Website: walmart
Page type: payment
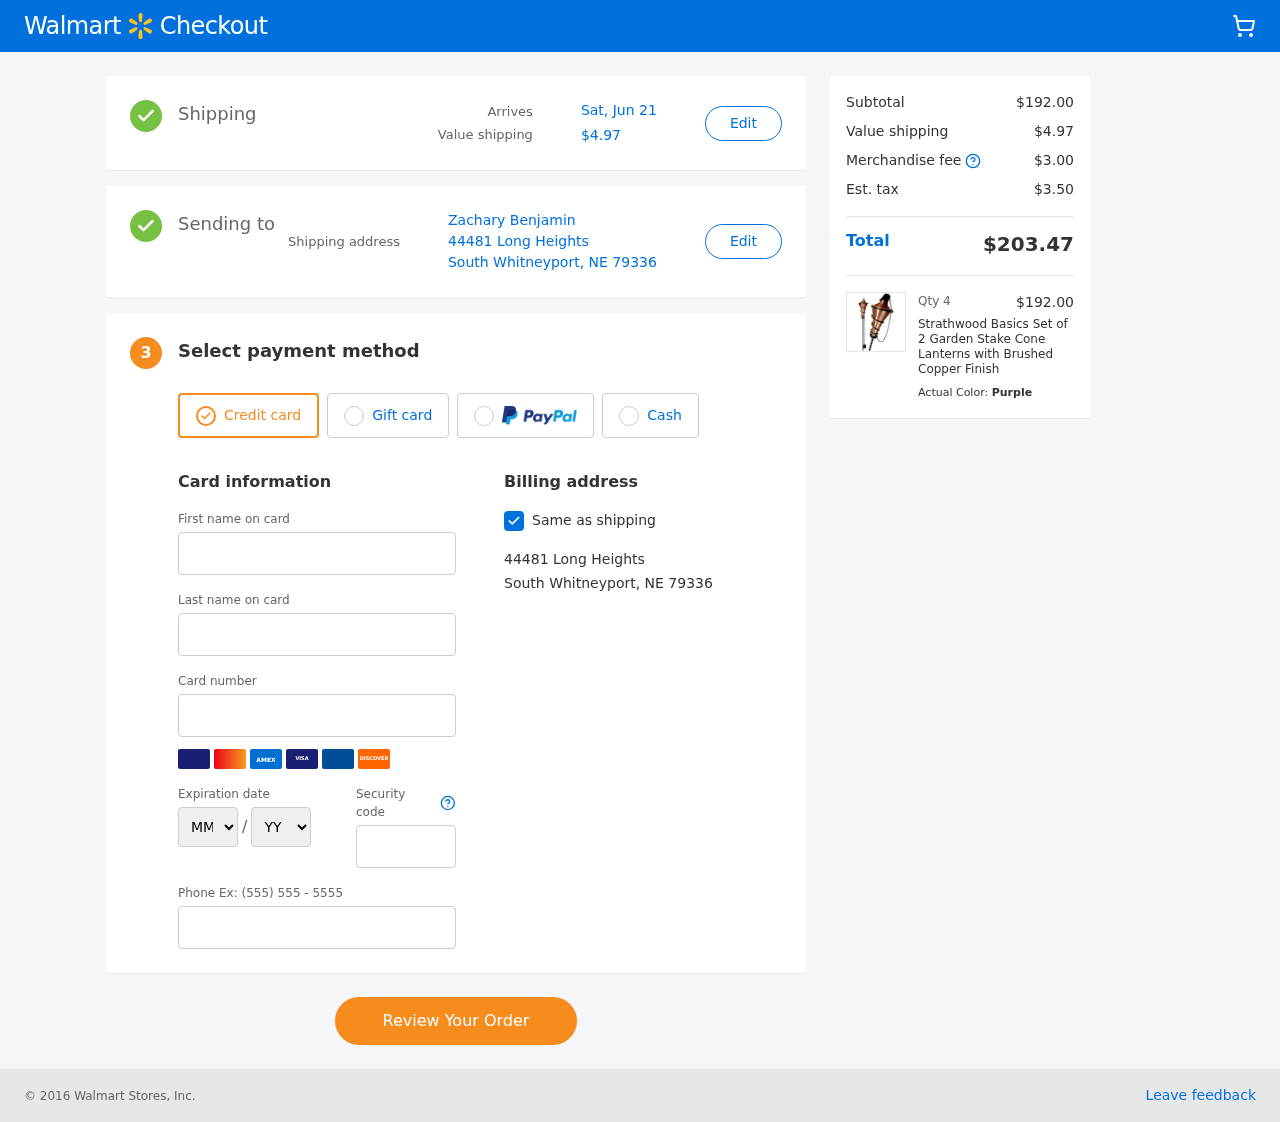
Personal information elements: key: PII_CARD_EXPIRY_MONTH
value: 11
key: PII_CARD_EXPIRY_YEAR
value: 27
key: PII_CITY_STATE_ZIP
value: South Whitneyport, NE 79336
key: PII_FULLNAME
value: Zachary Benjamin
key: PII_STREET
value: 44481 Long Heights
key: PII_FIRSTNAME
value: Zachary
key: PII_LASTNAME
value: Benjamin
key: PII_CARD_NUMBER
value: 3758 6454 7108 841
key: PII_CARD_CVV
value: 1866
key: PII_PHONE
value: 4819271632
Product elements: key: PRODUCT1_NAME
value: Strathwood Basics Set of 2 Garden Stake Cone Lanterns with Brushed Copper Finish
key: PRODUCT1_PRICE
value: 48
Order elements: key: ORDER_DELIVERY_DATE
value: Sat, Jun 21
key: ORDER_SHIPPING_COST
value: $4.97
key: ORDER_SUBTOTAL
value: $192.00
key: ORDER_MERCHANDISE_FEE
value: $3.00
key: ORDER_TAX
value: $3.50
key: ORDER_TOTAL
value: $203.47
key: ORDER_NUM_ITEMS
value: Qty 4